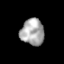
Tissue: lung
Cell type: Epithelial cells
Senescence score: 0.1957
Nuclear area (px): 605
Mean DAPI intensity: 170.205